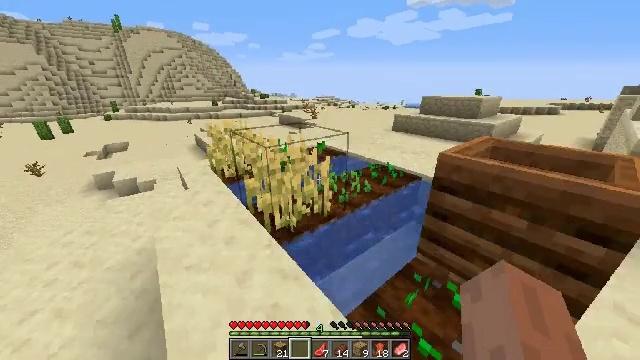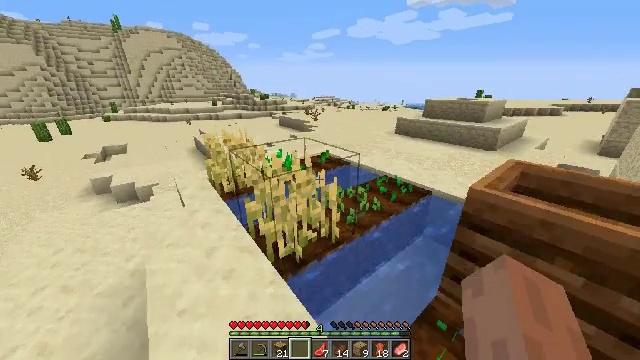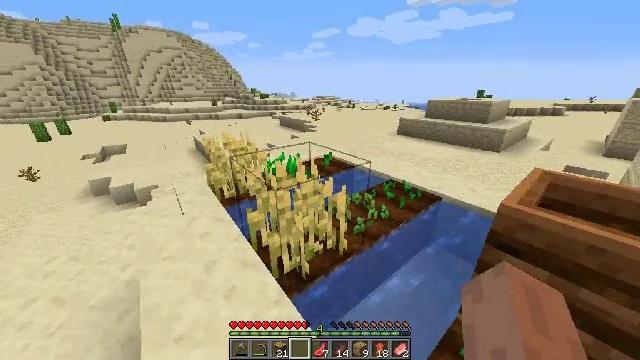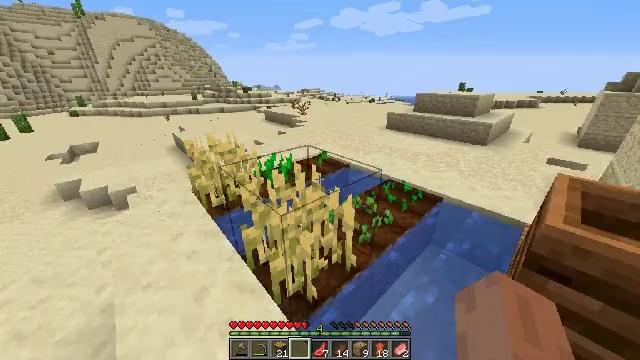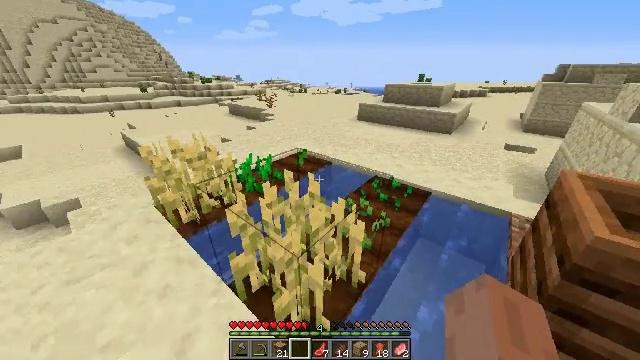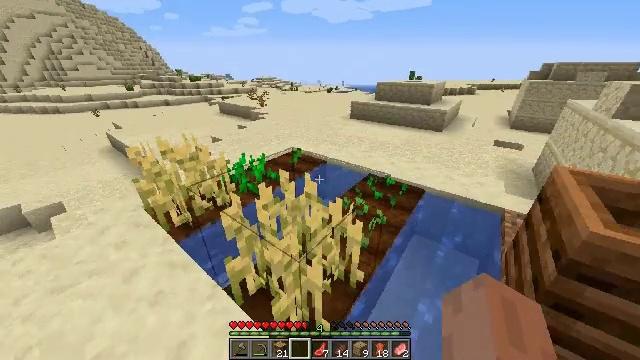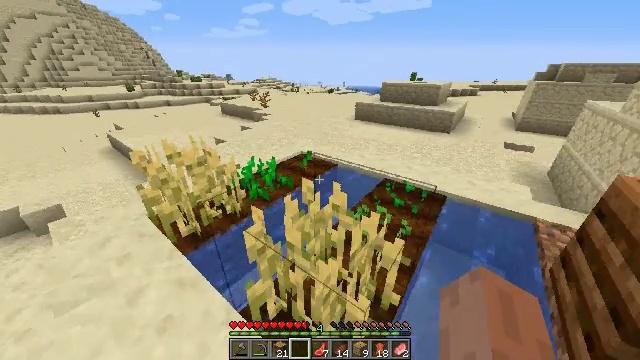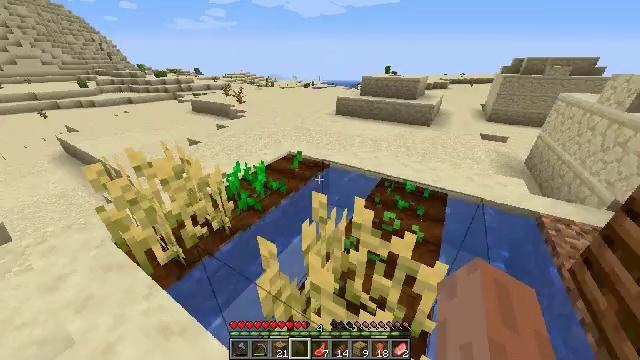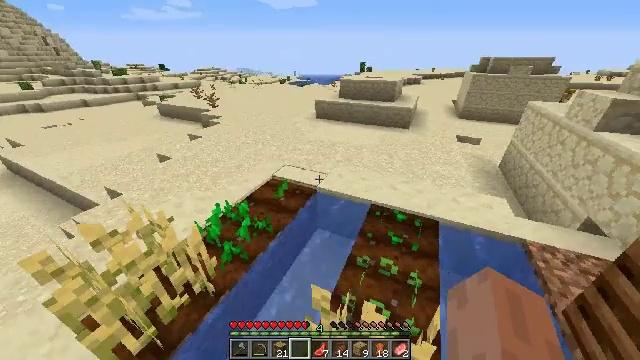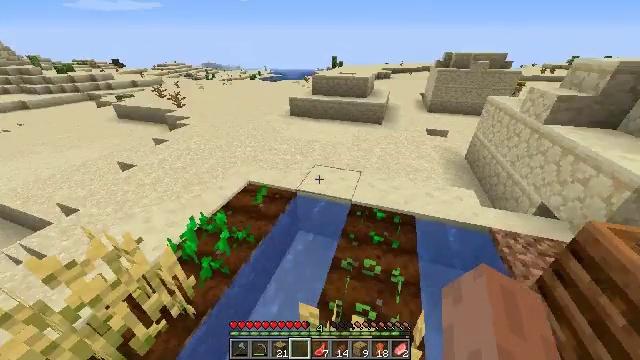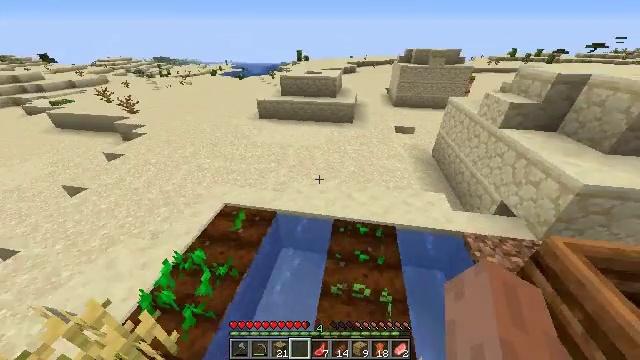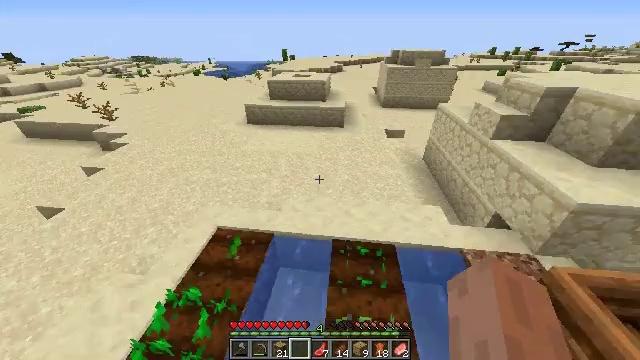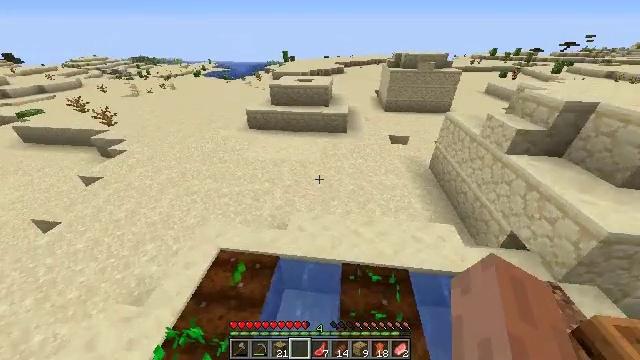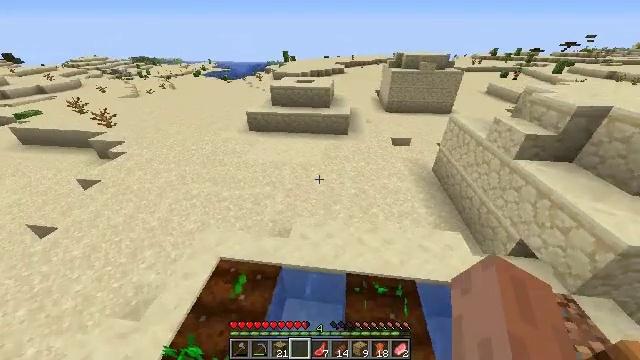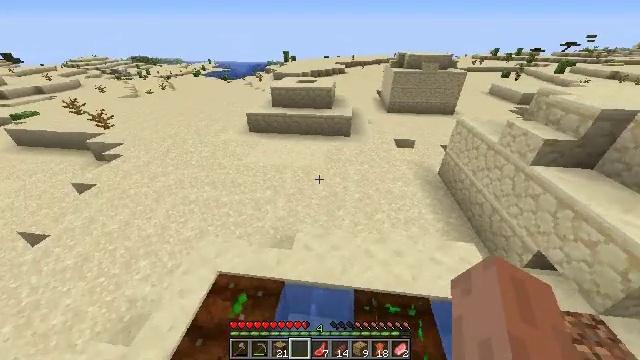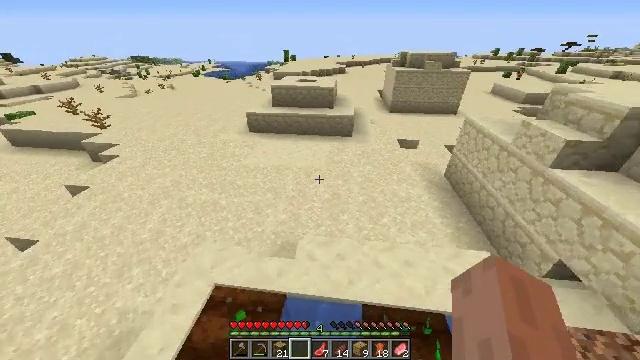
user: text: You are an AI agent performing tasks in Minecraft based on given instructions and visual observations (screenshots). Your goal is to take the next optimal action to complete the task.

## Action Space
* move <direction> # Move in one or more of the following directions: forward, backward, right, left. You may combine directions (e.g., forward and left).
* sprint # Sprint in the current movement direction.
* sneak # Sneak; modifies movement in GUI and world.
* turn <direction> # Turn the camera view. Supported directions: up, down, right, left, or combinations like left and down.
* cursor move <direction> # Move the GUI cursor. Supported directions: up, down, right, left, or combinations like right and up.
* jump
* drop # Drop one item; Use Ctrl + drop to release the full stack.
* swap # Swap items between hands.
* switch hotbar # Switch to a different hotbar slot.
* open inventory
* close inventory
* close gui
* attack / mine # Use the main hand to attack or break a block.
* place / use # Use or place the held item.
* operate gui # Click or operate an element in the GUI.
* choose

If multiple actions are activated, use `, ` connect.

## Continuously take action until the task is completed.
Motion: motion action
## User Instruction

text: Collect sandstone by mining.
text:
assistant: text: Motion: move forward and move left, sprint, jump
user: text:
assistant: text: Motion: move forward and move left, sprint
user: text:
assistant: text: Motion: move forward and move left, sprint, turn right and down
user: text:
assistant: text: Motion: move forward and move left, sprint, turn right and down
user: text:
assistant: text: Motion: move forward and move left, sprint, turn right
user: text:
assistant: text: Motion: move forward and move left, sprint
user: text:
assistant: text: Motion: move forward, sprint, turn right and down
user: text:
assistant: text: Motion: move forward, sprint, turn right and down, jump
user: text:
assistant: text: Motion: move forward, sprint, turn right and down, jump
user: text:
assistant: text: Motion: move forward, sprint, turn right and down, jump
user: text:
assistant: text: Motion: move forward, sprint, turn right, jump
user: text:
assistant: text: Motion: move forward, sprint, jump
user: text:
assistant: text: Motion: move forward, sprint, jump
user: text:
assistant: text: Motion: move forward, sprint, jump
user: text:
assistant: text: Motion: move forward, sprint, jump
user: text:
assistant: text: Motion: move forward, sprint, jump
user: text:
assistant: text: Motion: move forward, sprint, jump
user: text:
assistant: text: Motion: move forward, sprint
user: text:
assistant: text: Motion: move forward, sprint
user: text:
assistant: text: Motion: move forward, sprint, turn right
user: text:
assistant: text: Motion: move forward, sprint, turn right
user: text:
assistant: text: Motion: move forward, sprint, turn right and up
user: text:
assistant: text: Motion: move forward, sprint, turn right and up
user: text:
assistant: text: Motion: move forward, sprint
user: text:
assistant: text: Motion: move forward, sprint, turn right and up
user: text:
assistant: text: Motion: move forward, sprint, turn right and up
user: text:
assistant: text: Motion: move forward, sprint
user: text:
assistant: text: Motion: move forward, sprint
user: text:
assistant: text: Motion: move forward, sprint, turn right and up
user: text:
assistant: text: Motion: move forward, sprint, turn right and up